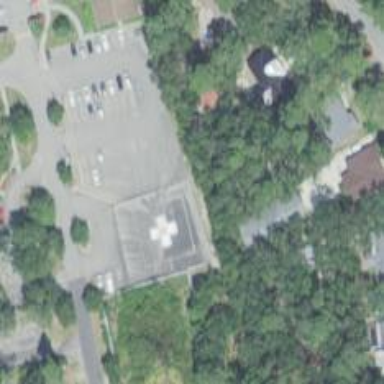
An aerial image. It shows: Helipad with asphalt surface.